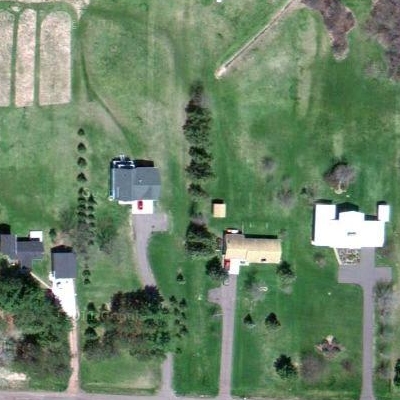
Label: Grass